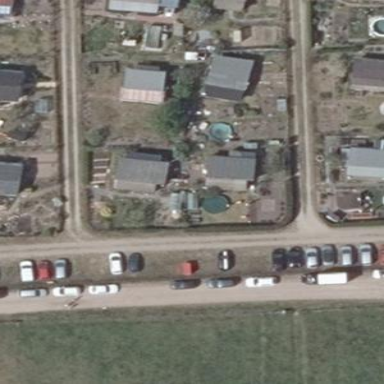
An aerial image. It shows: Allotments area.